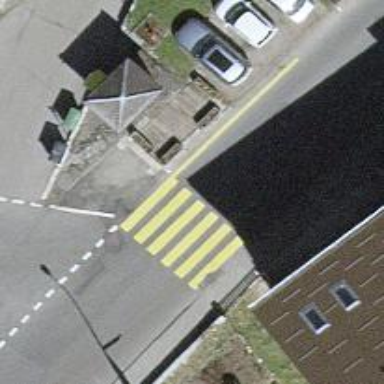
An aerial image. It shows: Marked crossing on the road.